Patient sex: M
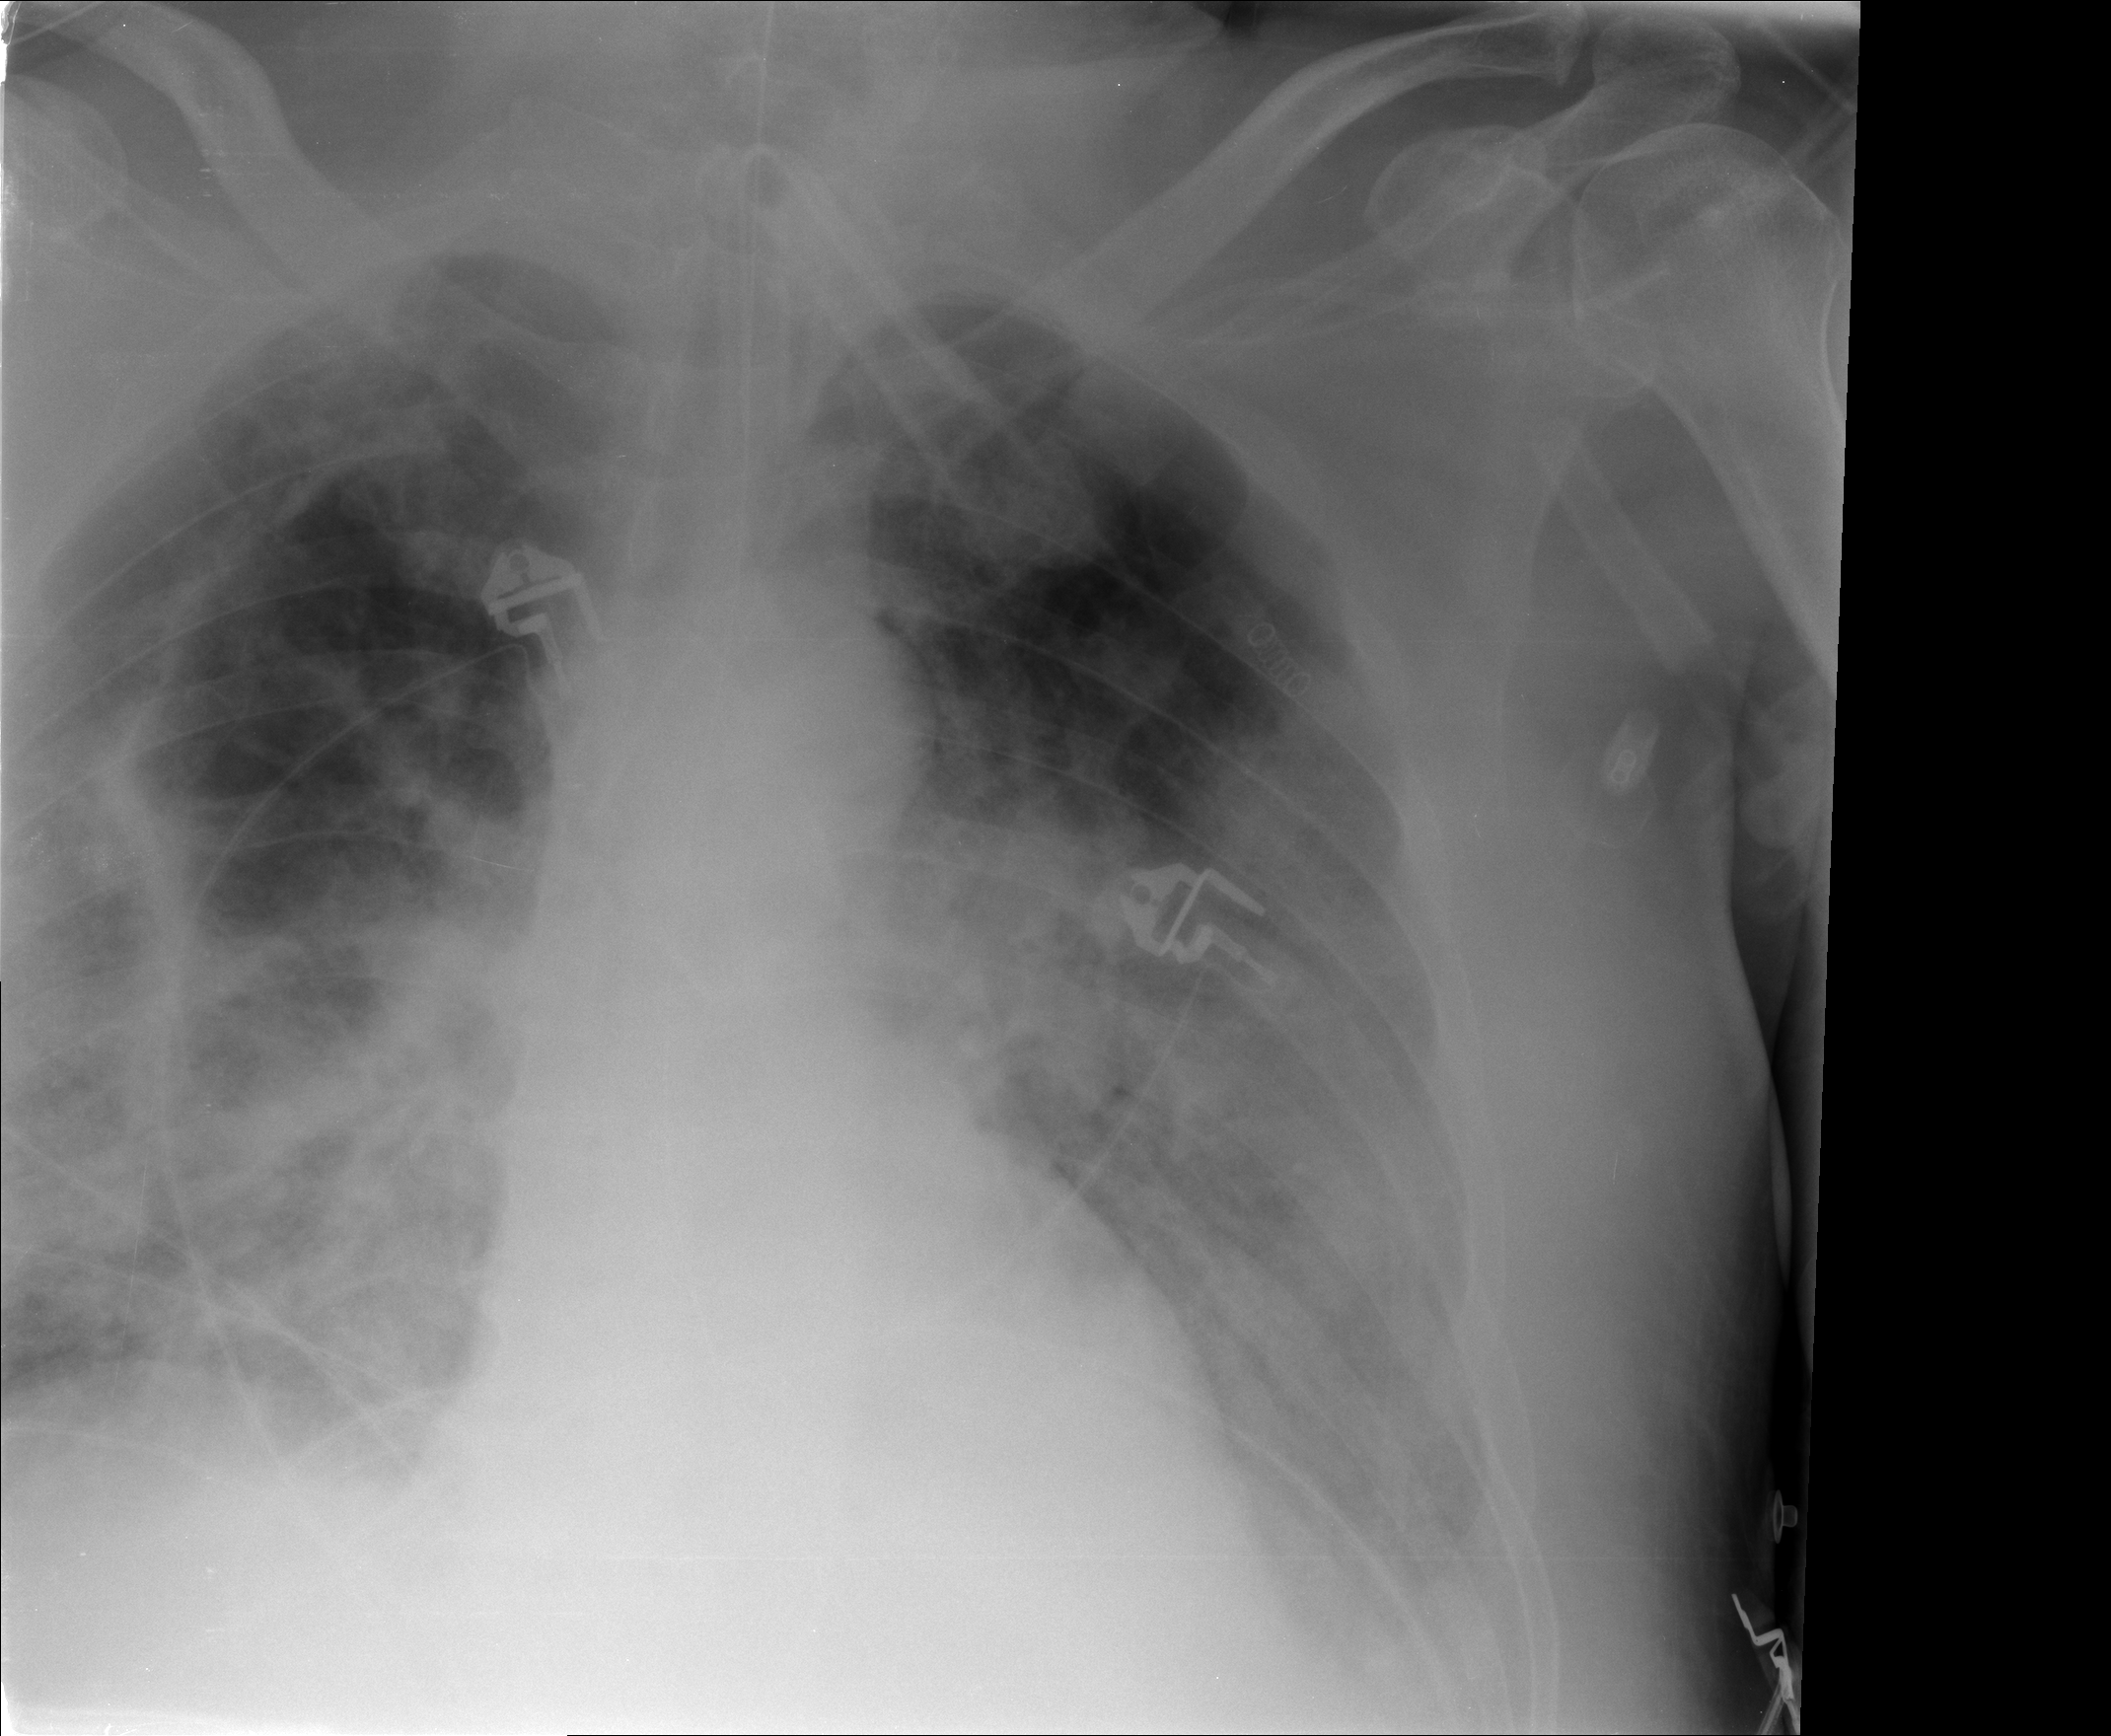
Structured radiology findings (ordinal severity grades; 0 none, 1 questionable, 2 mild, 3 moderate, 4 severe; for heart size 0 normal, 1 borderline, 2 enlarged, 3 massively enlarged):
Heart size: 0
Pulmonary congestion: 3
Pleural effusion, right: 1
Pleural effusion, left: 1
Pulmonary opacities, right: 3
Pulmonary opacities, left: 3
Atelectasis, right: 2
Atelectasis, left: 3